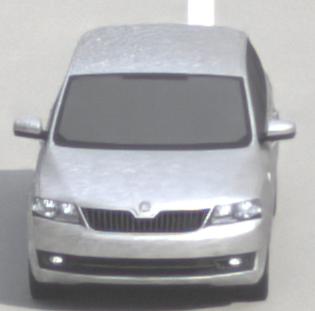
Make: Skoda
Model: Rapid Spaceback 1.2 TSI
Detailed model: Rapid Spaceback
Model produced from: 2013/10
Model produced until: 2015/04
Doors: 5
Color: white
Road condition: dry road
Daytime: morning or afternoon
Contrast: low contrast